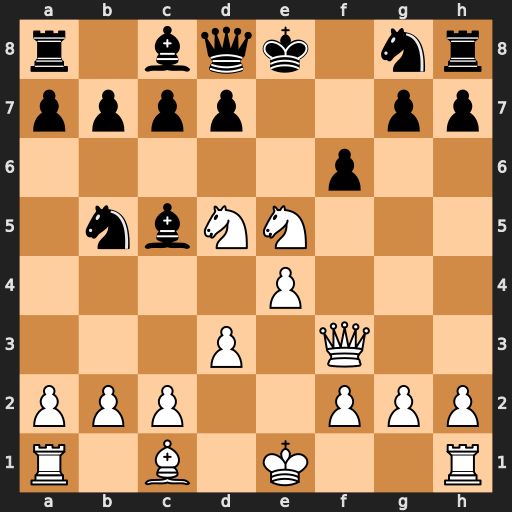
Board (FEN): r1bqk1nr/pppp2pp/5p2/1nbNN3/4P3/3P1Q2/PPP2PPP/R1B1K2R
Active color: w
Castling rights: KQkq
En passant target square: -
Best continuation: Qh5+ g6 Nxg6 hxg6 Qxh8